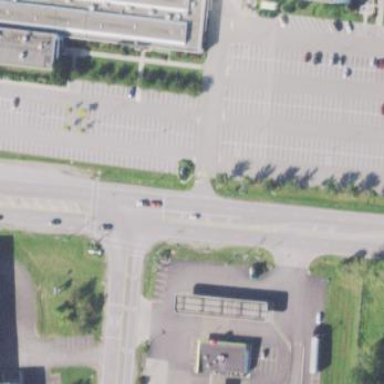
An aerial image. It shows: Parking area with asphalt surface.